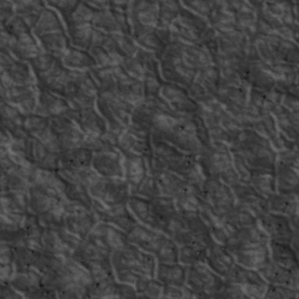
Label: non_frost